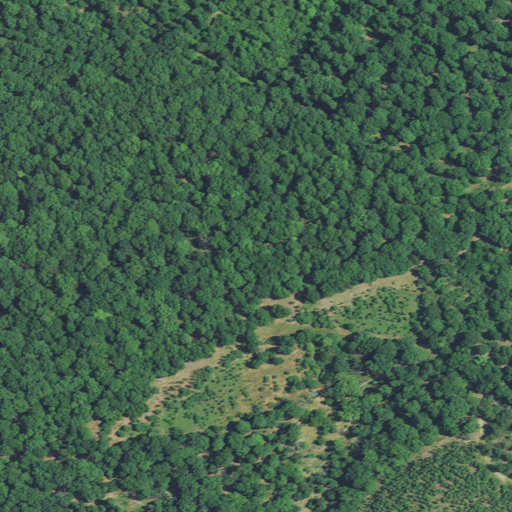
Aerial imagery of ridge(s) in West Virginia named Buck Ridge containing deciduous forest, shrub, mixed forest, and evergreen forest